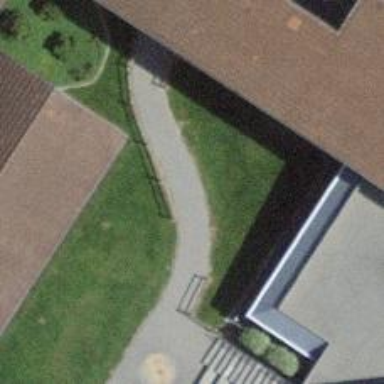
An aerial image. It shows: Cobblestone footway.